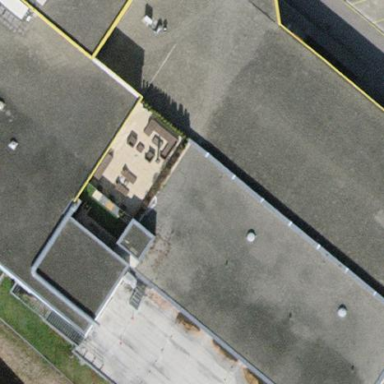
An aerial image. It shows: Mall building.